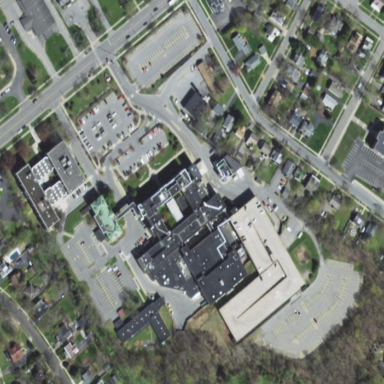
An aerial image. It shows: Healthcare facility identified as hospital.